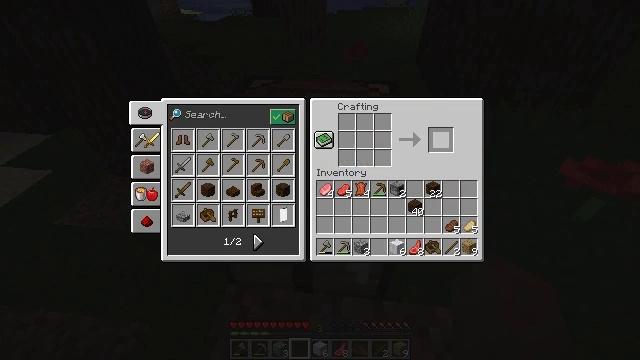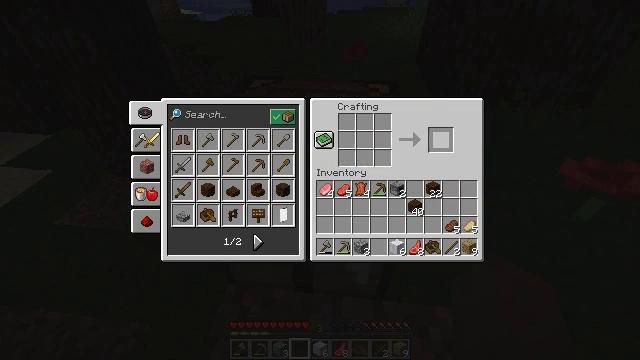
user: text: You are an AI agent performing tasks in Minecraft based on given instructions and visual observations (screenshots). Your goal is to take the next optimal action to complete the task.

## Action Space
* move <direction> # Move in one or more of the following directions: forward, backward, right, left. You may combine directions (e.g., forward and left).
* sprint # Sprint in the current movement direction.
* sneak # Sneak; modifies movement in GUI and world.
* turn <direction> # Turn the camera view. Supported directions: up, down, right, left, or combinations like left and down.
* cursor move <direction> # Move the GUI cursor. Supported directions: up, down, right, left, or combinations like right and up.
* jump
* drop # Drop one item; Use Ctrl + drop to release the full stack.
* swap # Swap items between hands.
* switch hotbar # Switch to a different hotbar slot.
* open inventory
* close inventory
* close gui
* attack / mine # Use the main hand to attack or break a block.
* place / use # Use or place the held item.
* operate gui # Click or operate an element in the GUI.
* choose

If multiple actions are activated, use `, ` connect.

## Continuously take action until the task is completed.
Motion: motion action
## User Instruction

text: Make a dark oak boat at the crafting table.
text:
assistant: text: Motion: sneak
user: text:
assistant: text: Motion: sneak